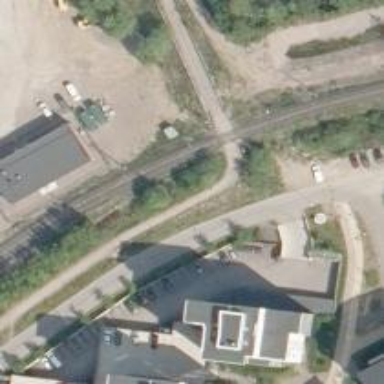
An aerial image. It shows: Railway crossing with lights and diagonal stripes.